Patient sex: M
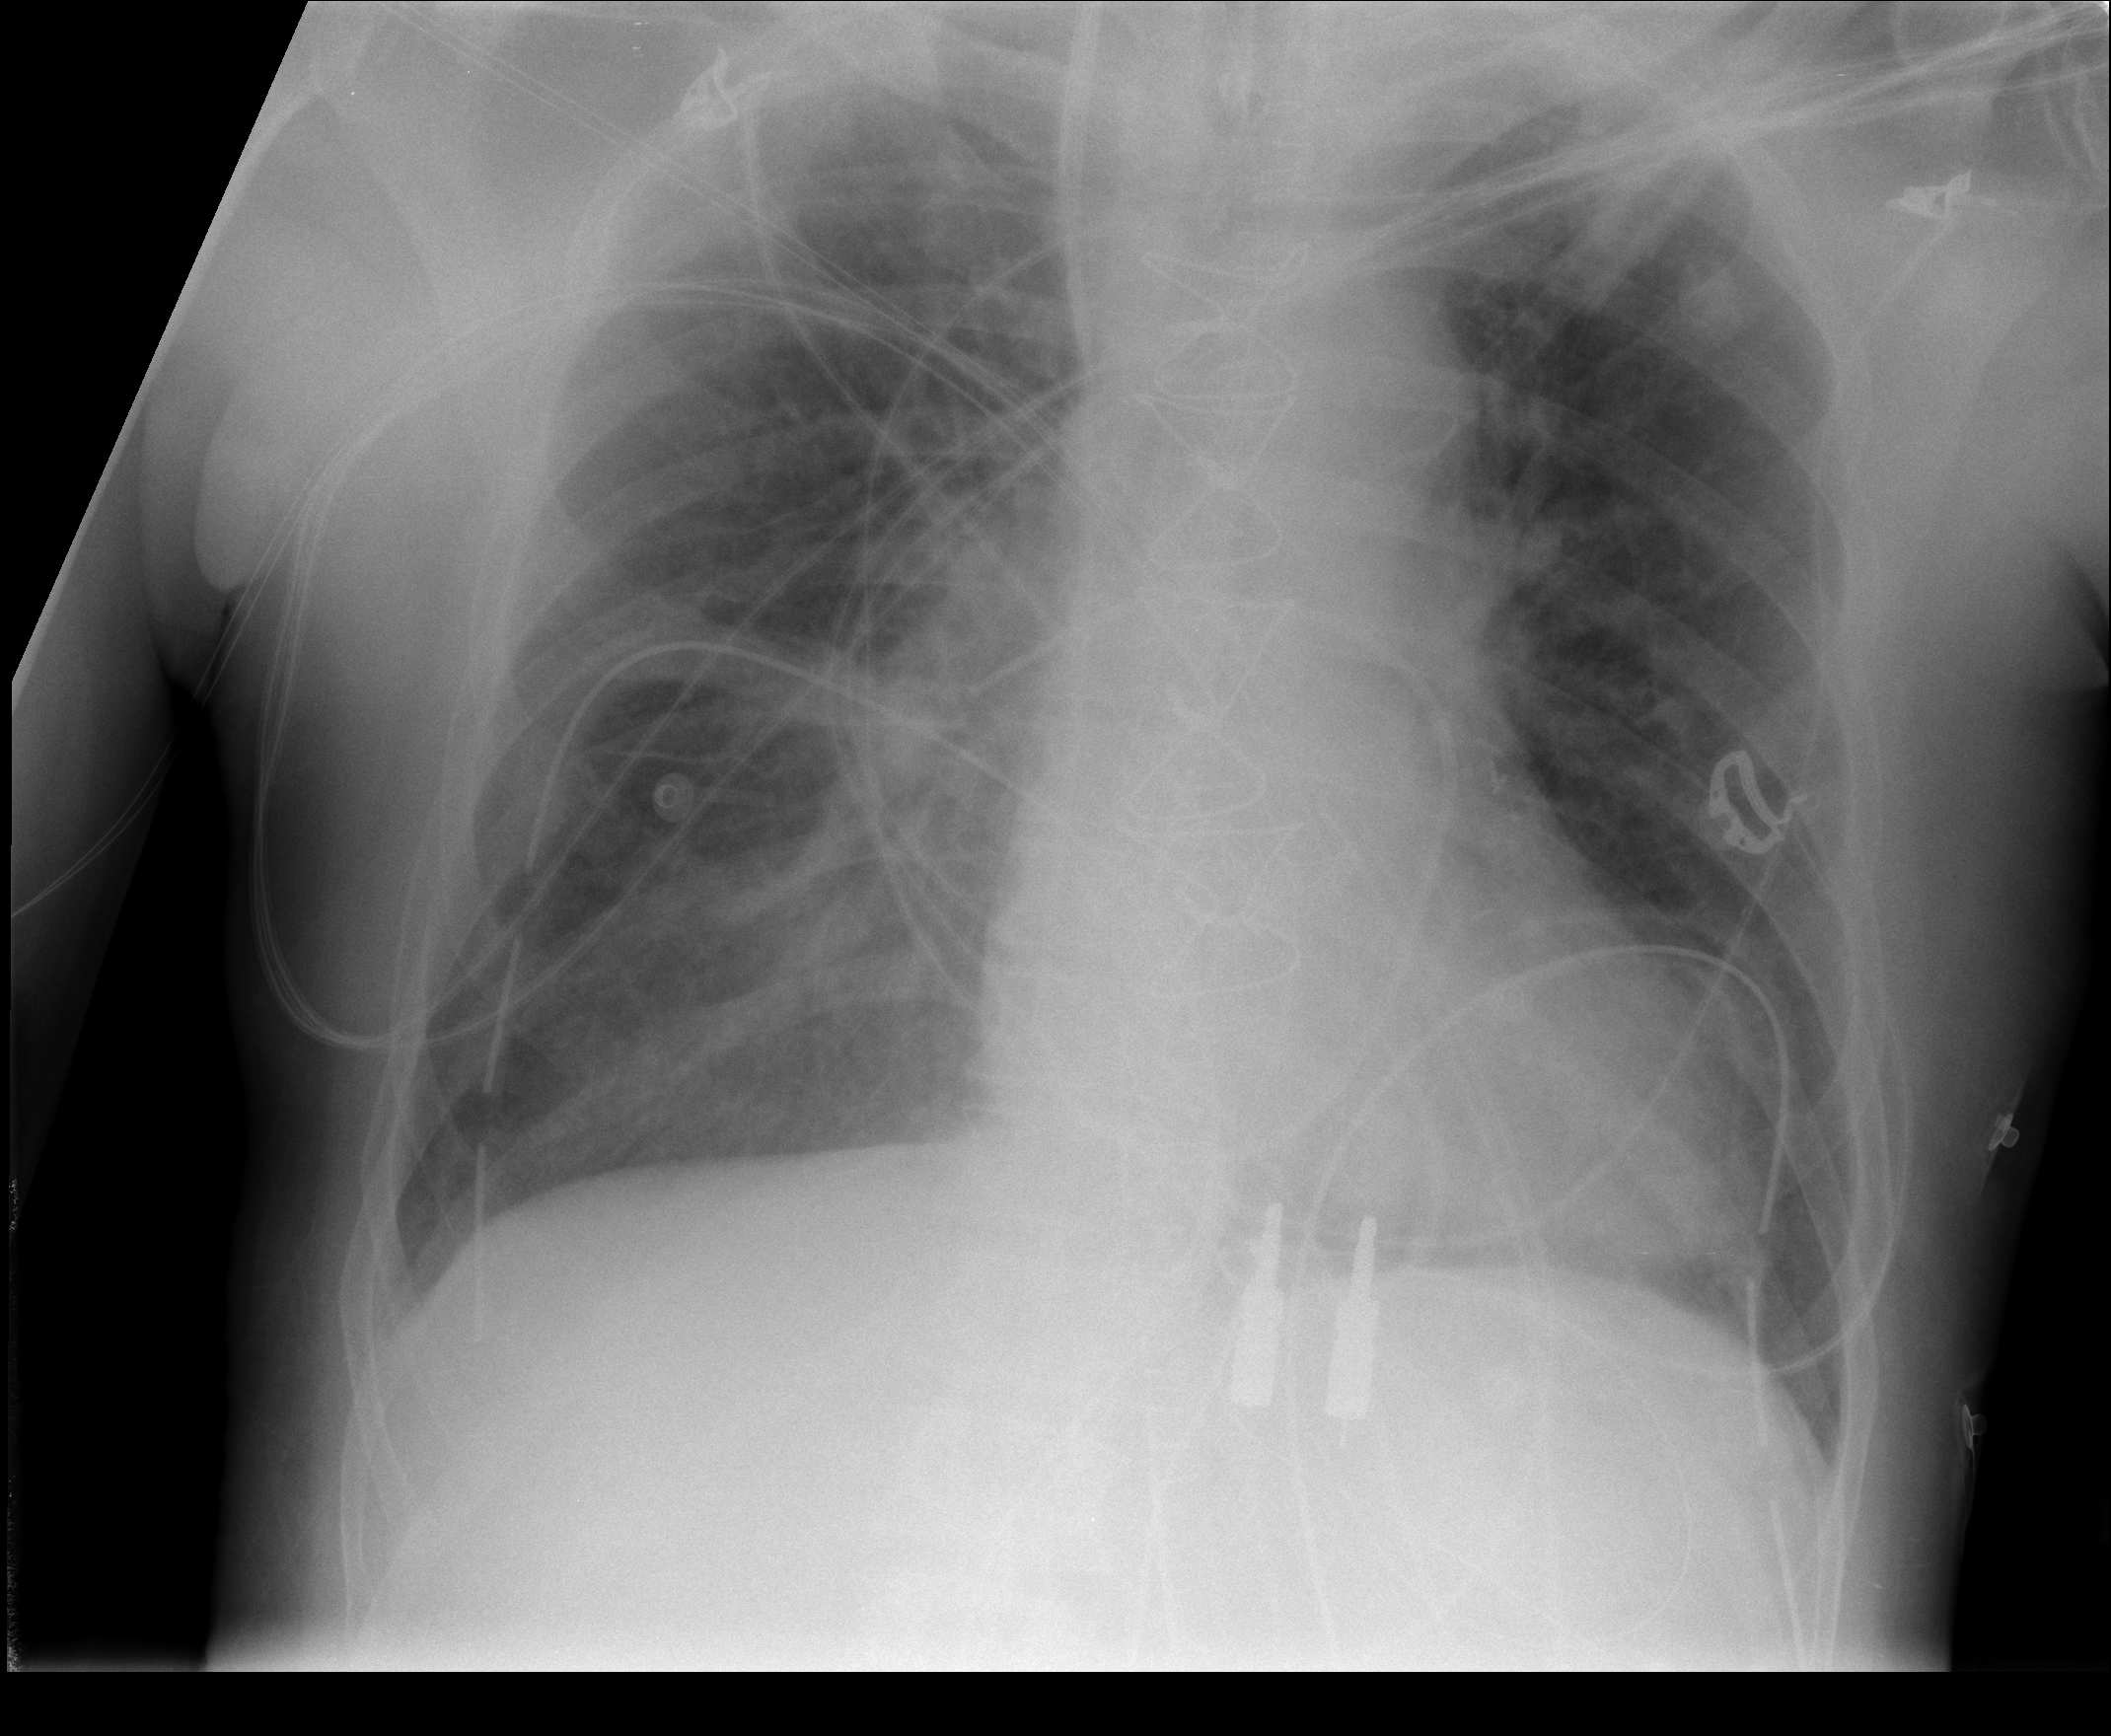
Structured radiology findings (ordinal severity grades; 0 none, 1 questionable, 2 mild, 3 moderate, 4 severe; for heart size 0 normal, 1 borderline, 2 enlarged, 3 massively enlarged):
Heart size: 0
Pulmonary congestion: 2
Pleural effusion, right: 0
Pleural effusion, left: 0
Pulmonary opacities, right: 1
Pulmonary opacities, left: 1
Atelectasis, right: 0
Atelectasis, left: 0